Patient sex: M
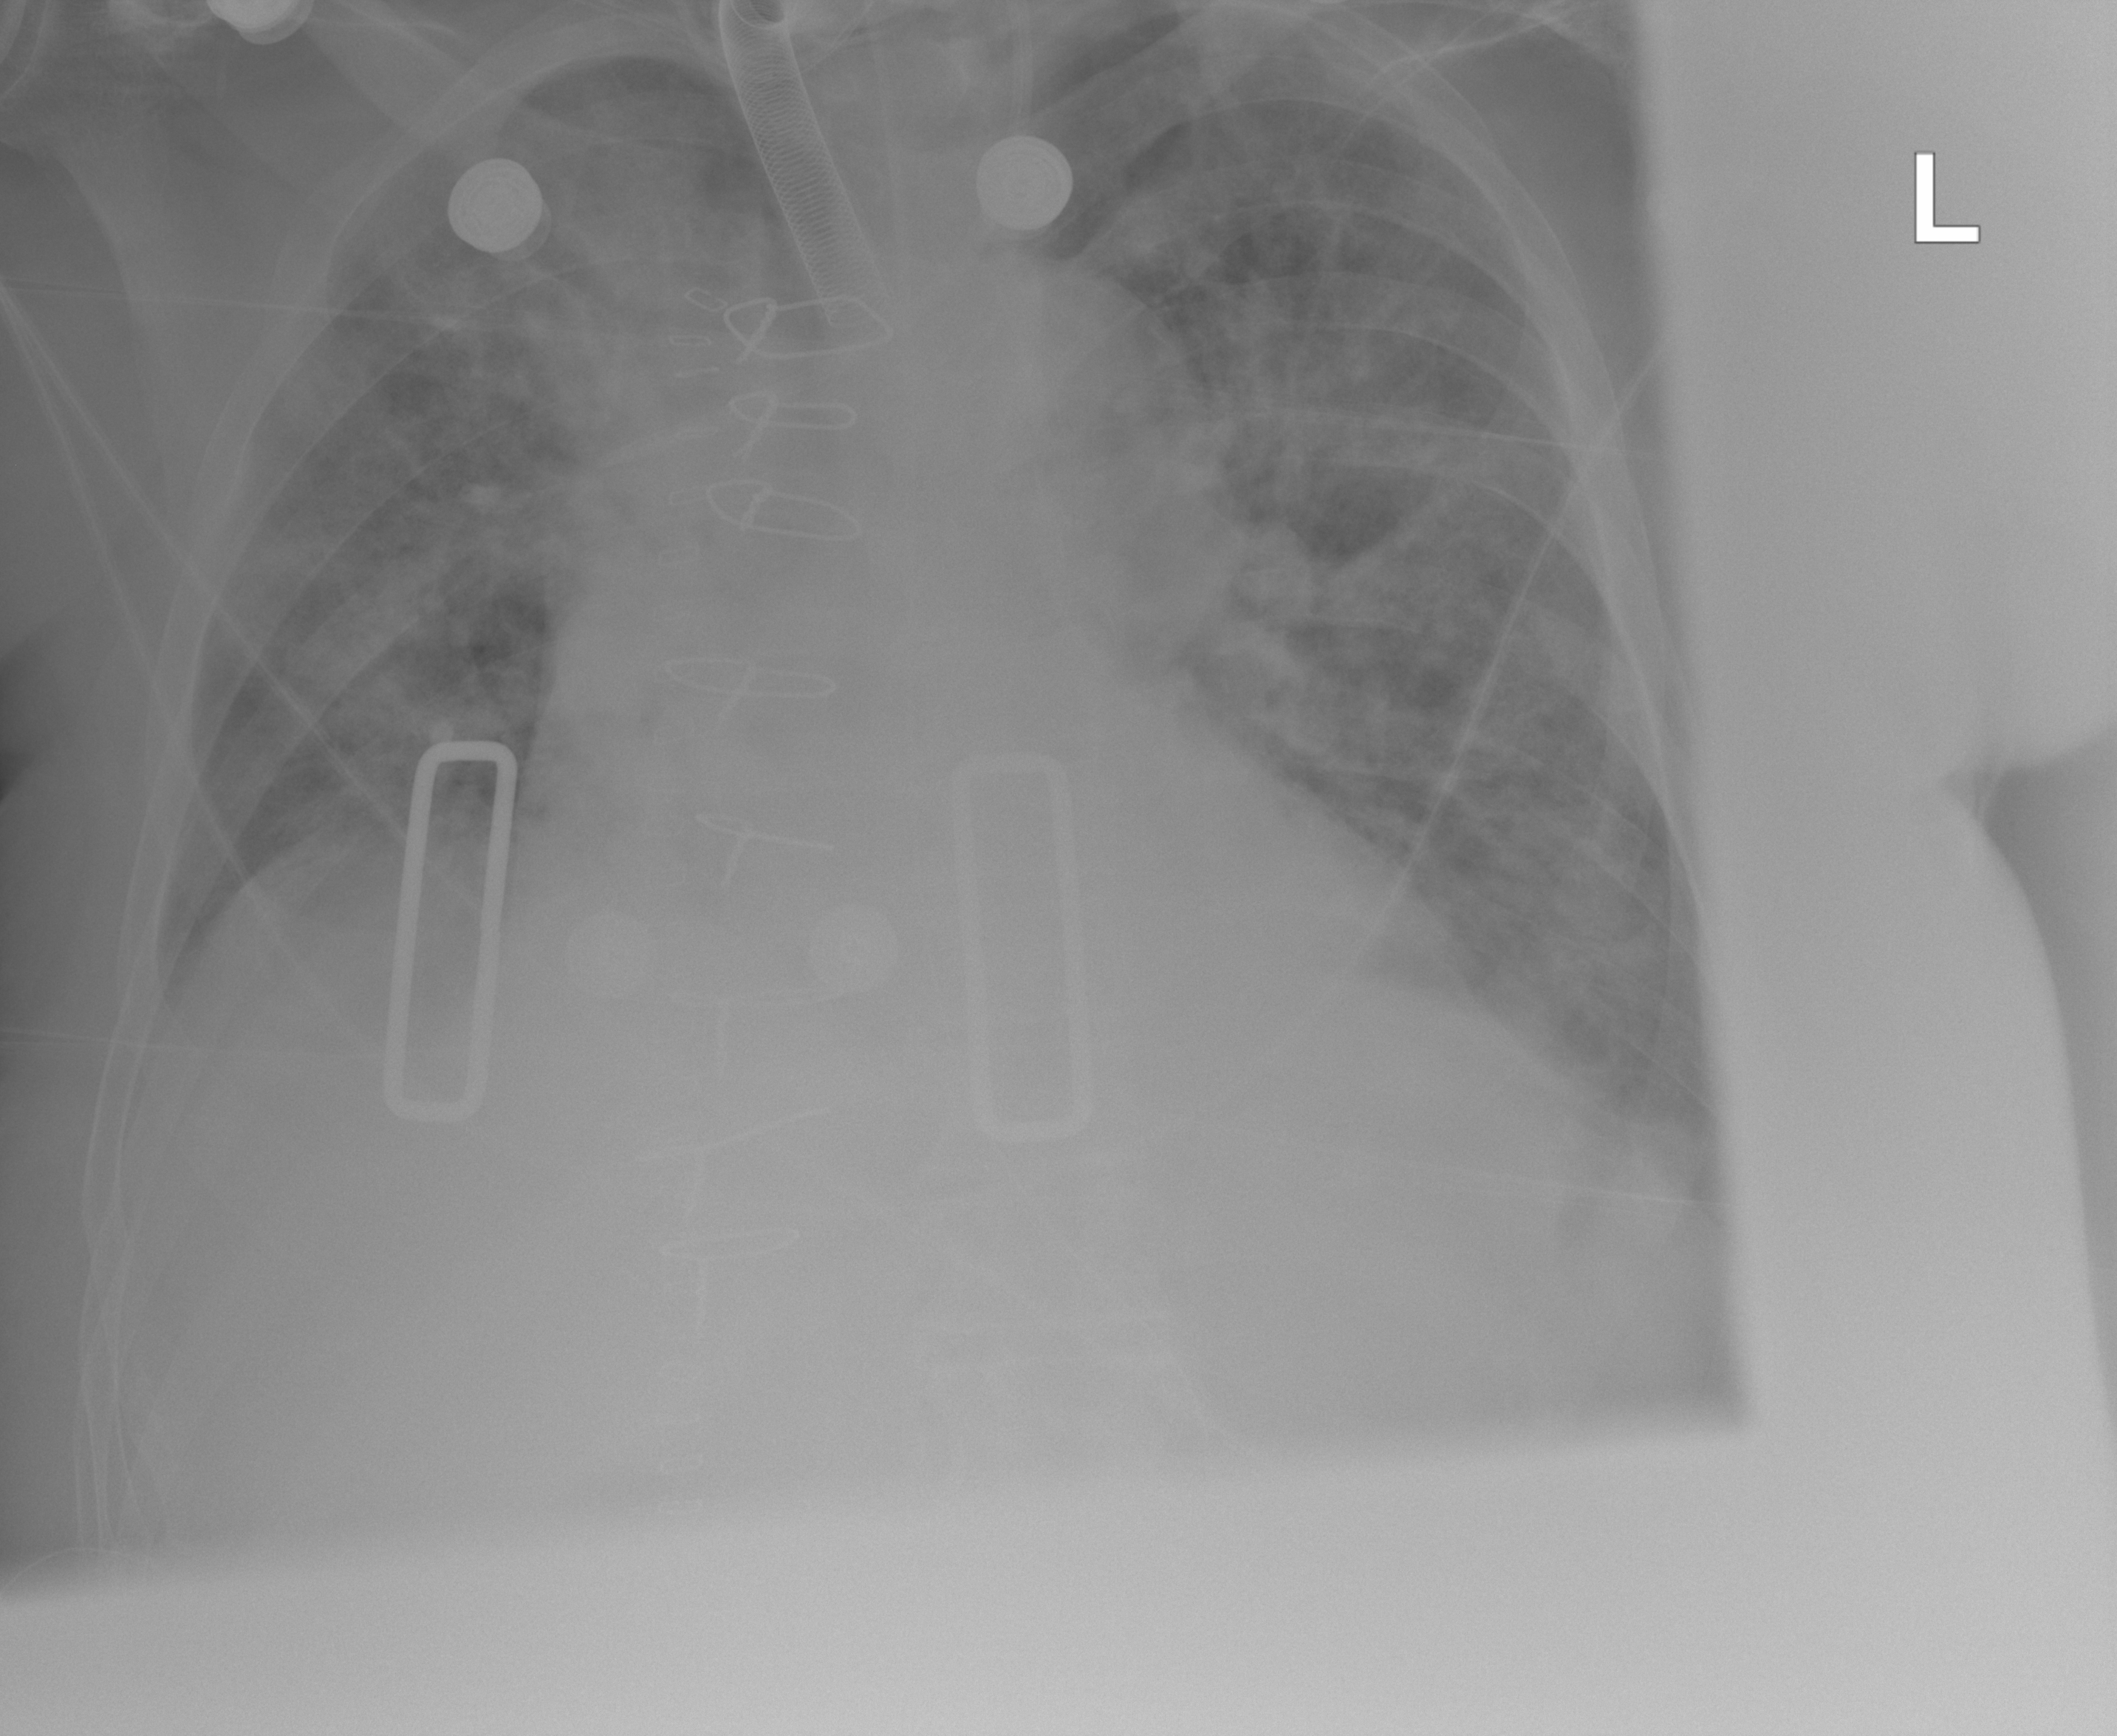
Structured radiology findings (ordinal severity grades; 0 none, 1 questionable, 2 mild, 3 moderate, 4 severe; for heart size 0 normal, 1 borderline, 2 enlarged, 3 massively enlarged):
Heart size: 2
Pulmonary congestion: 3
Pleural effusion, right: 2
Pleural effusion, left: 2
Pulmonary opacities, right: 3
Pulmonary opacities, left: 3
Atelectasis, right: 2
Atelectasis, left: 2